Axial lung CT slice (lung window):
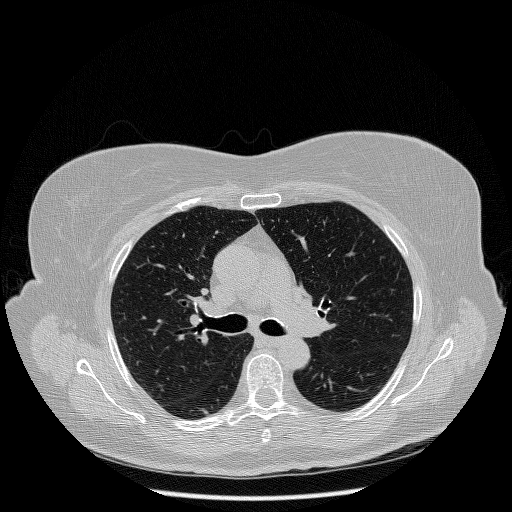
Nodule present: no